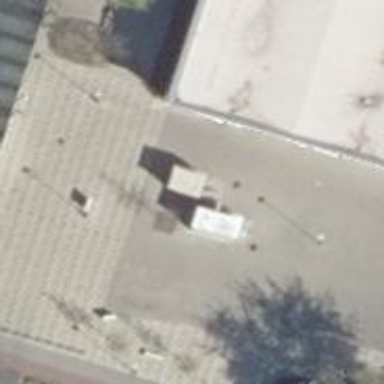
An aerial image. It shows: Fast food establishment.